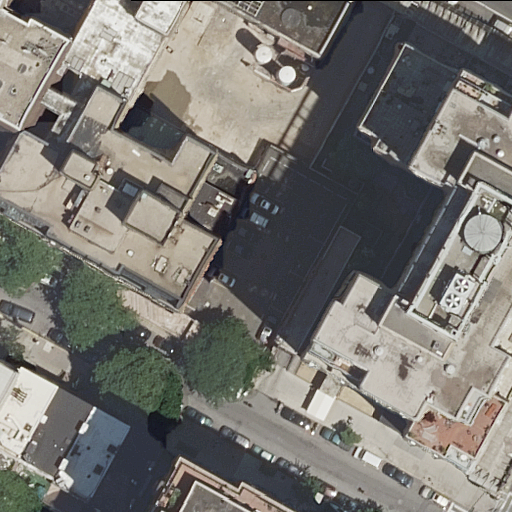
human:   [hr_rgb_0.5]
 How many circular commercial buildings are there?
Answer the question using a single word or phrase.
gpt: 0

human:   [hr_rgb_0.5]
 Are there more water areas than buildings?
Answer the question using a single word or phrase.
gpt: no

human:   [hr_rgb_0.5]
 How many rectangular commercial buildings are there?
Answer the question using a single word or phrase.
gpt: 0

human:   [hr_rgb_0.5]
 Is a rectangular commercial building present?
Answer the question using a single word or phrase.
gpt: no

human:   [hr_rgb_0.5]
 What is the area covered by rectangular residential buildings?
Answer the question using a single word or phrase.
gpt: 1113m2

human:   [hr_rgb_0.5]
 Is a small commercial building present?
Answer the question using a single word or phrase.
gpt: no

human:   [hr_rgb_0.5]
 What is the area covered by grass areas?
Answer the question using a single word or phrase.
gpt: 0m2

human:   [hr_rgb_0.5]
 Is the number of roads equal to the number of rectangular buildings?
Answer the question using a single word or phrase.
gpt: no

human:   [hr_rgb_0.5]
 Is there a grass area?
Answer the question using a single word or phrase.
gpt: no

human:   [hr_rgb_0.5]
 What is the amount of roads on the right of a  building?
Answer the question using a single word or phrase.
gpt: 1

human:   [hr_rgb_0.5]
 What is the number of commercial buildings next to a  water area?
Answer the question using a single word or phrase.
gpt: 0

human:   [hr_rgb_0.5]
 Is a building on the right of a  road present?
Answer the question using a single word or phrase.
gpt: yes

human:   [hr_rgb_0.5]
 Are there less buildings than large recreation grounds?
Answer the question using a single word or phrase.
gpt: no

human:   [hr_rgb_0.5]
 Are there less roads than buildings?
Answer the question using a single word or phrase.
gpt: yes

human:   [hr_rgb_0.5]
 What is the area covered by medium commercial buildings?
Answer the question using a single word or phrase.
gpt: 0m2

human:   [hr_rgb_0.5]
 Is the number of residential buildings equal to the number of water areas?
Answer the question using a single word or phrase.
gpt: no

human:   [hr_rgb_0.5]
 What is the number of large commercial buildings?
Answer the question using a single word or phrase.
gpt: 0

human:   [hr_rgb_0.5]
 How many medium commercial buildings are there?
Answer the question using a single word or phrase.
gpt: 0

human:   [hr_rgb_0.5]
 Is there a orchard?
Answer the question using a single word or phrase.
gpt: no

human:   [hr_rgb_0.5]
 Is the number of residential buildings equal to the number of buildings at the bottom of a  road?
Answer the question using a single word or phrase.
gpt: no

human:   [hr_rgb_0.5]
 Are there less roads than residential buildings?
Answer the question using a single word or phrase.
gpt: yes

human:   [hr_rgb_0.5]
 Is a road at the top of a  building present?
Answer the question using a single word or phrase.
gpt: yes

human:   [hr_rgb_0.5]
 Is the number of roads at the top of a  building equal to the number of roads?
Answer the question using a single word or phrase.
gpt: yes

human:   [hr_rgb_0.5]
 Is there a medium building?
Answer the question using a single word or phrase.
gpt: yes

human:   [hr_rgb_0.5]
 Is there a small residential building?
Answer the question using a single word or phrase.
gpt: yes

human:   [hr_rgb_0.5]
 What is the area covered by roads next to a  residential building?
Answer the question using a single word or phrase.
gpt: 0m2

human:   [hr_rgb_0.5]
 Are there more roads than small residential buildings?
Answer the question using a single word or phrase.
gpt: no

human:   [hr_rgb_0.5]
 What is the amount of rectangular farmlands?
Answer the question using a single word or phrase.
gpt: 0

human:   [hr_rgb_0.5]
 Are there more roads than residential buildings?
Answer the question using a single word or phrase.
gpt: no

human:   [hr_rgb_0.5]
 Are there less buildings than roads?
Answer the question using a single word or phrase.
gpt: no

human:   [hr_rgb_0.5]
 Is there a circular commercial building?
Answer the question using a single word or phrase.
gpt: no

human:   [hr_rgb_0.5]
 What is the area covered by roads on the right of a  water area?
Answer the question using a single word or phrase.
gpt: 0m2

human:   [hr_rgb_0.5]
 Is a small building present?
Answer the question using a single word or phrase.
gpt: yes

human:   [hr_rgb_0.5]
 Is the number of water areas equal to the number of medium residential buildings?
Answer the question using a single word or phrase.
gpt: no

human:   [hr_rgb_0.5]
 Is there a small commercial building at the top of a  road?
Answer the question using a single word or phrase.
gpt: no

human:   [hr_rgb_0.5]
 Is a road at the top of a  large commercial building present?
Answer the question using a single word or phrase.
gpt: no